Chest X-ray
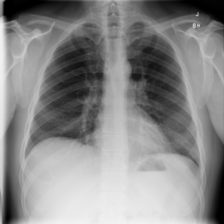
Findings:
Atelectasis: negative
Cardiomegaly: negative
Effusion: negative
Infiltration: negative
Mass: negative
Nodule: negative
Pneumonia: negative
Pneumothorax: negative
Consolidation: negative
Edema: negative
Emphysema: negative
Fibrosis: negative
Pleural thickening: negative
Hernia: negative